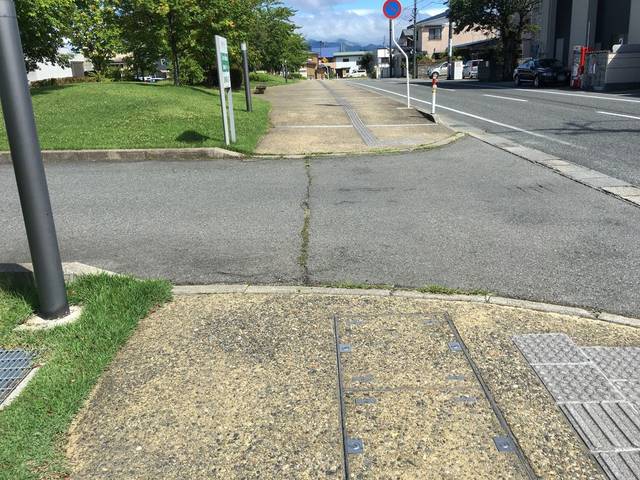
Region: Japan
Coordinates: 37.907, 140.106